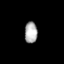
Tissue: skin
Cell type: Epithelial cells
Senescence score: 0.8516
Nuclear area (px): 263
Mean DAPI intensity: 175.722